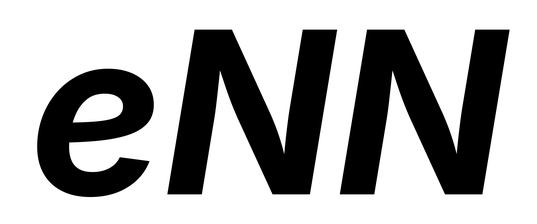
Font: Inter-Italic_Bold_Italic